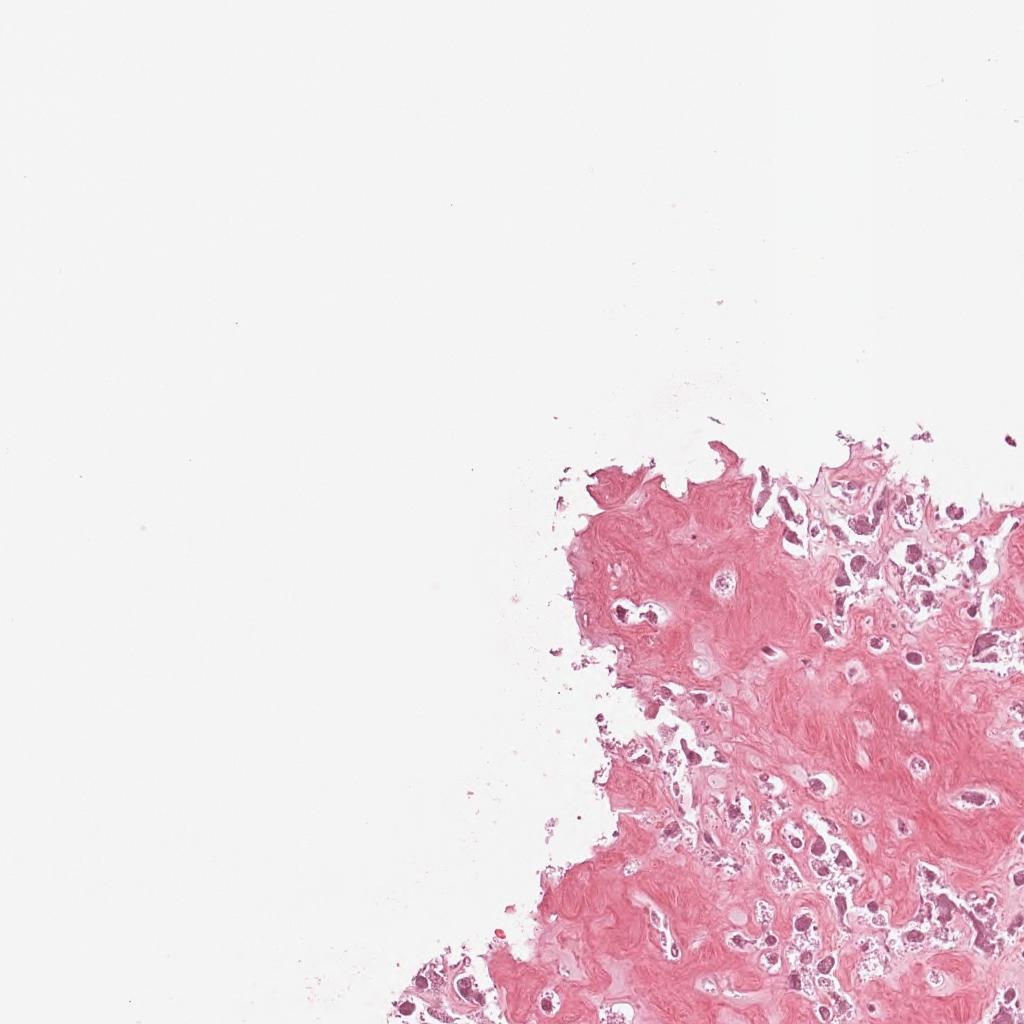
Label: Non-Viable-Tumor